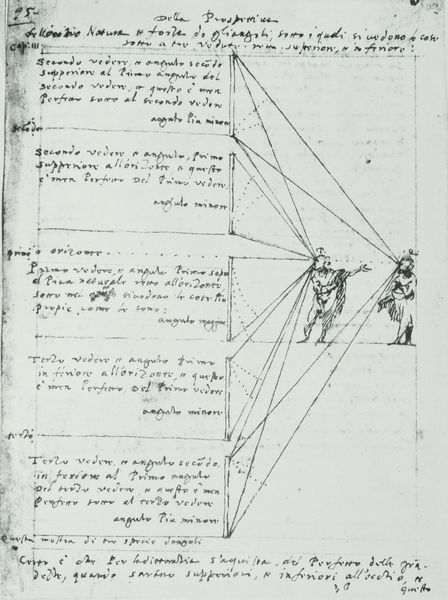
Titel: Codex Huygens, fol. 95r
Künstler: Leonardo da Vinci
Standort: New York
Institution: Pierpont Morgan Library
Schlagwörter: feder, hand, körper, mann, weiß, menschen, bewegung, grau, männer, schwarz, skizze, zeichnung, blick, muster, alt, arm, augen, mensch, sehen, weite, gewänder, personen, blatt, schrift, papier, ansicht, italien, perspektive, schule, studie, klein, linien, rand, vogelperspektive, figuren, soldaten, datum, striche, aufsicht, foto, fotografie, tusche, buch, strahlen, linie, seite, illustration, text, buchstaben, soldat, strich, beschriftung, bleistift, untersuchung, entwurf, armee, darstellung, tinte, schriftbild, buchseite, blickrichtung, zahl, zeichnen, fluchtpunkt, richtung, absätze, achsen, lineal, skizzenbuch, skizzen, forschung, verbunden, dreiecke, pfeil, kästchen, handschrift, pfeile, raster, beschreibung, legende, erklärung, proportionen, massstab, traktat, michelangelo, zwischenraum, leonardo, winkel, froschperspektive, latein, da vinci, leonardo da vinci, notizen, berechnung, handschriftlich, mathematik, anleitung, erläuterungen, theorie, messung, wörter, italienisch, abschnitte, erläuterung, hanschrift, entfernung, lehrbuch, regeln, manuskript, blickwinkel, perspective, perspektivlinien, sehstrahl, poussin, mathematisch, ausrechnen, logik, geschrieben, sehlinien, grade, intalinisch, kommentare, kursive, leonard, linienen, paratext, sehepunkt, sehrichtungen, sichtweite, sötze, tinten, zaichnung, vinci, anweisungen, illustation, perspetkive